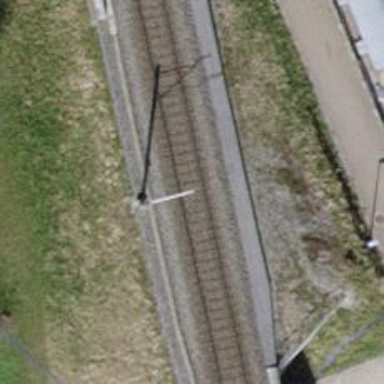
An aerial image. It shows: Solitary milestone along the railway.